Field crop: maize
Growth stage: 1
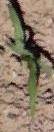
Species: maize